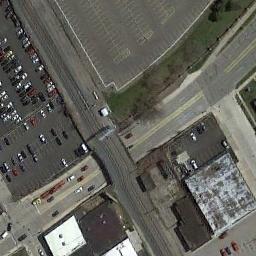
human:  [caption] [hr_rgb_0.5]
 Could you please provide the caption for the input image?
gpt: The cross-line overpass is over the road and the overpass is surrounded by some parking lots and buildings .

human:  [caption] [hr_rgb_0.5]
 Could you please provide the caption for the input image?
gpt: Many cars are on the parking lot beside the overpass .

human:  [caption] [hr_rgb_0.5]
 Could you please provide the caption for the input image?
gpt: An overpass on top of two roads .

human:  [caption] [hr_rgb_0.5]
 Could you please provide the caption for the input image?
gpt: The overpass is next to some houses and a parking lot .

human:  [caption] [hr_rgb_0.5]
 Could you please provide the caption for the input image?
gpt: There are many cars at the parking lot beside the overpass .